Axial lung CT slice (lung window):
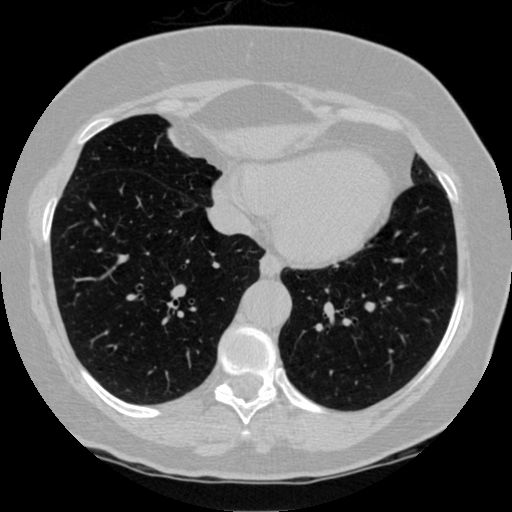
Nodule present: no